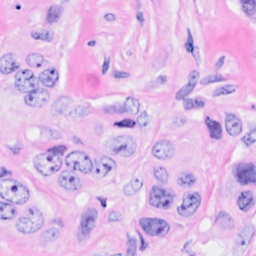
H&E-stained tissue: Breast